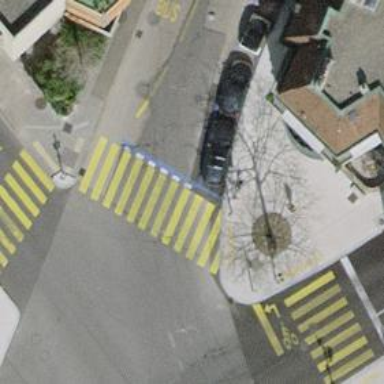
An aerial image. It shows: Road crossing with traffic signals.